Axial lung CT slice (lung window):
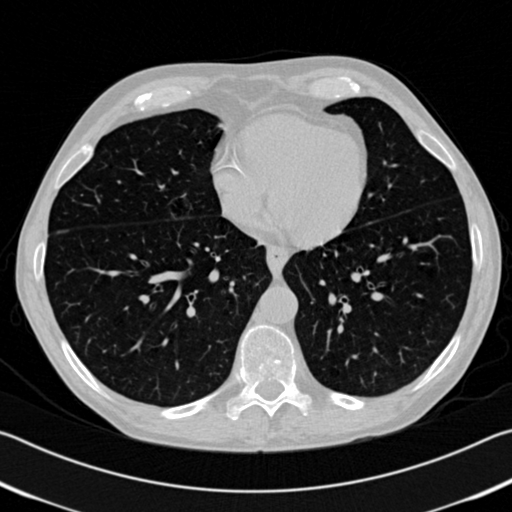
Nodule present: yes
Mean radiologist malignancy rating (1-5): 2